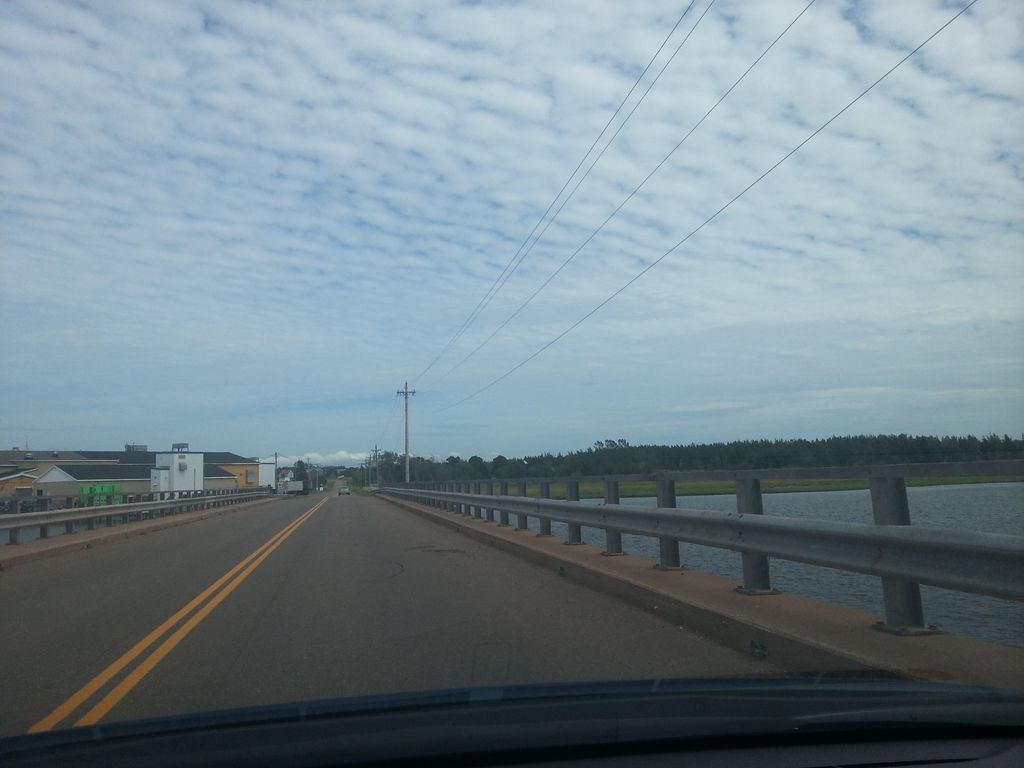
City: charlottetown